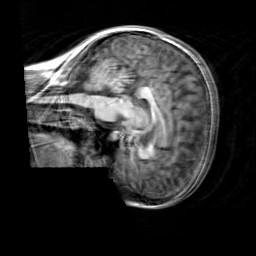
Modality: T1w
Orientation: sagittal
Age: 29
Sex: female
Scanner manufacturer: siemens
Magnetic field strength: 3 T
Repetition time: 2.3 s
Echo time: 0.00303 s